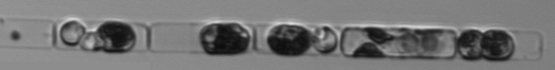
Label: Guinardia_delicatula_TAG_internal_parasite